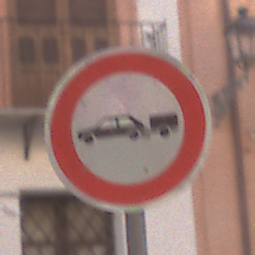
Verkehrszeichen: VerbotPersonenkraftwagenMitAnhaenger
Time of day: MorningAfternoon
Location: Outdoor (Urban)
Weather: PartlyCloudy
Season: NotSpecified
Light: Natural